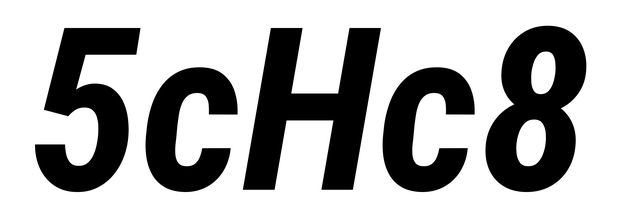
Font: Roboto-Italic_Condensed_Bold_Italic